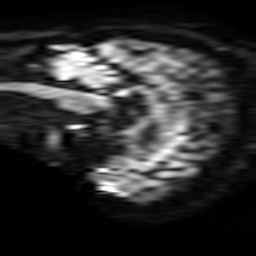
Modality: TRACE
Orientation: sagittal
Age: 38
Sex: female
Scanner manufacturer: philips
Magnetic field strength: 3 T
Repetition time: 4.089 s
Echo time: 0.06069 s